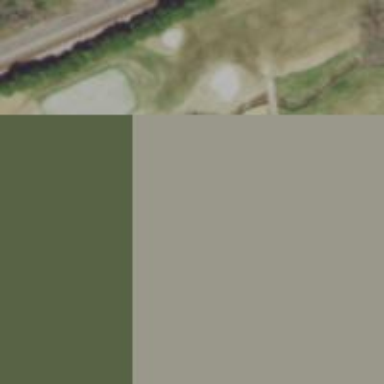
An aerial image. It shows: Golf path.